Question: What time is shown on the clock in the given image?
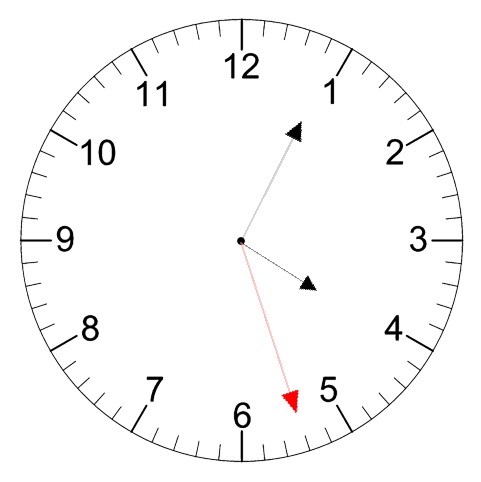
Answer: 04:04:27